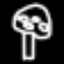
Label: mushroom